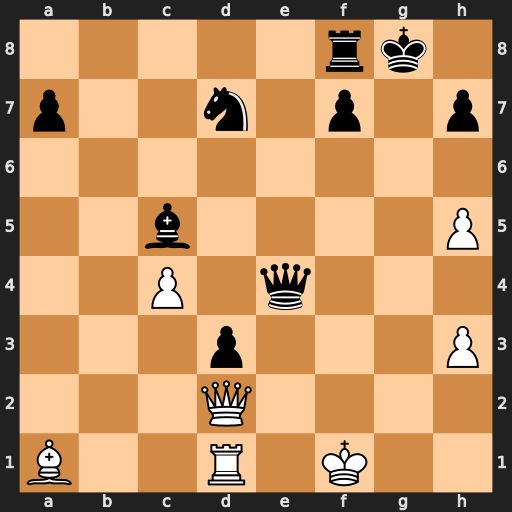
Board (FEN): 5rk1/p2n1p1p/8/2b4P/2P1q3/3p3P/3Q4/B2R1K2
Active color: w
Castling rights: -
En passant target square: -
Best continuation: Qg5+ Qg6 hxg6